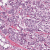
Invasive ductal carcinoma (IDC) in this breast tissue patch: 1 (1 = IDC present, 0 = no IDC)